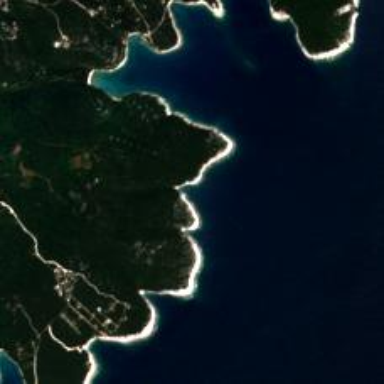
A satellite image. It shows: Beautiful bay in nature.